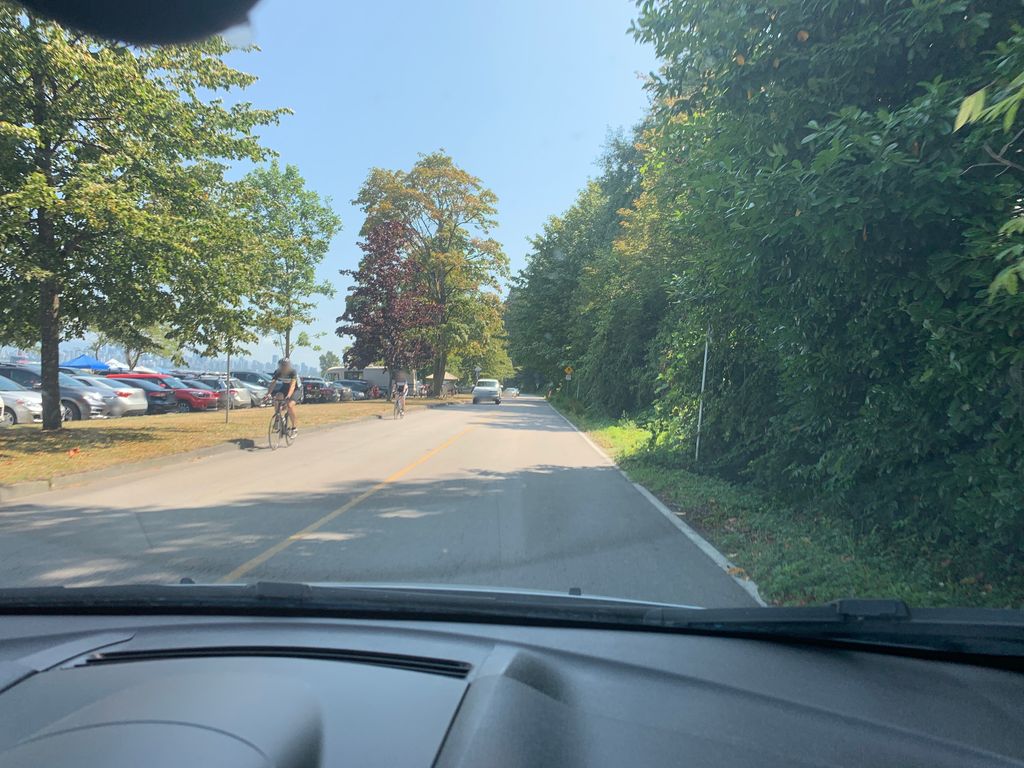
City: vancouver